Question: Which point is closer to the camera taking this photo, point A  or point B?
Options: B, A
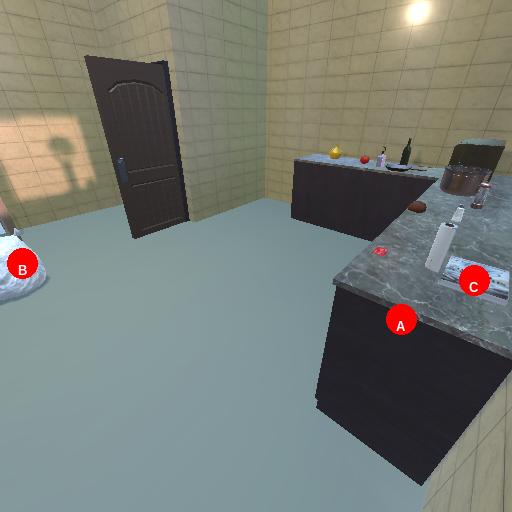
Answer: B